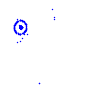
Particle: electron